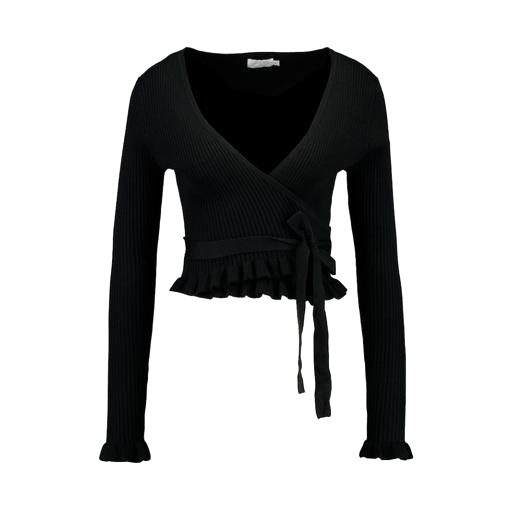
black long-sleeved wrap top, black long-sleeve wrap top, black long sleeve wrap top, white background